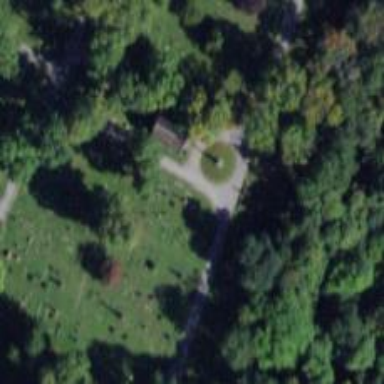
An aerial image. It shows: Historic memorial.